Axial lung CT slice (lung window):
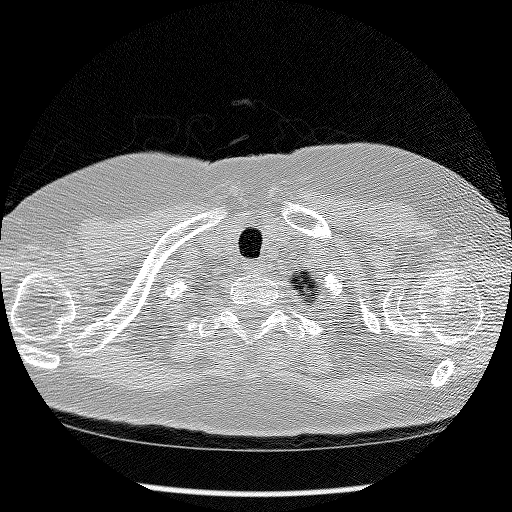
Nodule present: no